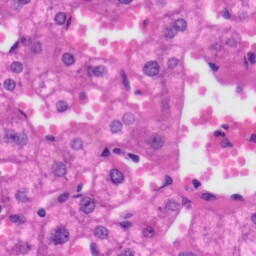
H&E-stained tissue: Liver